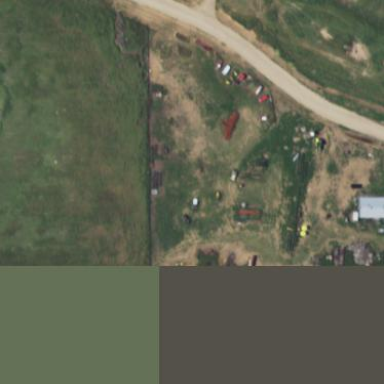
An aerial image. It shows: Farmyard area.